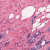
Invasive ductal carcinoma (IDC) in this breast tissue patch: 1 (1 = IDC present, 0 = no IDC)